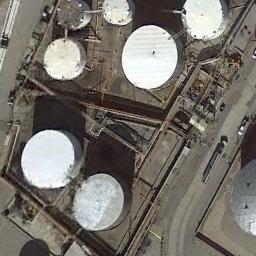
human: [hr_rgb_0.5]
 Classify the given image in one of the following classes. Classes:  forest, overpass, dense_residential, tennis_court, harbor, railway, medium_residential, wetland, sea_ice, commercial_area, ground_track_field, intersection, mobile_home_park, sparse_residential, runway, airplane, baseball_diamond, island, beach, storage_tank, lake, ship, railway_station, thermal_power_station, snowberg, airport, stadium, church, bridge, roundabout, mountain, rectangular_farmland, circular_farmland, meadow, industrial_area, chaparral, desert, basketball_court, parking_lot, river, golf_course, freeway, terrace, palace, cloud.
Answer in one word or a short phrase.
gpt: storage_tank